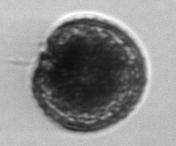
Label: Alexandrium_catenella